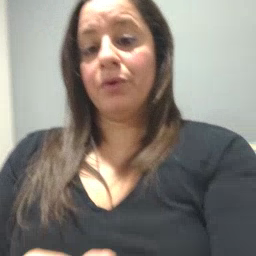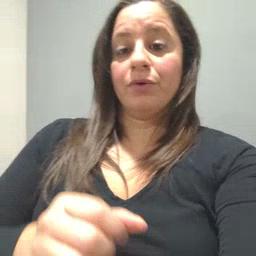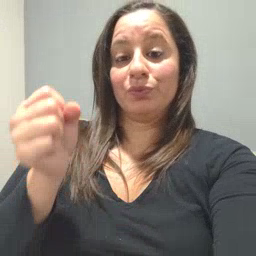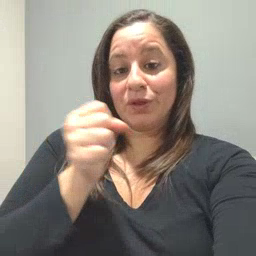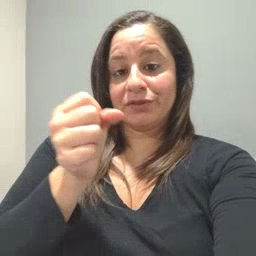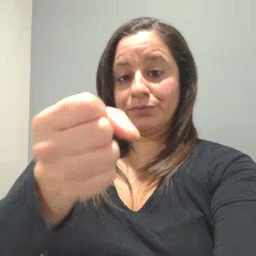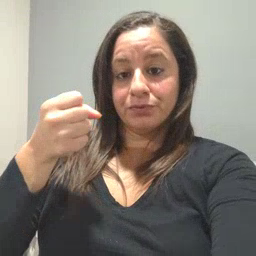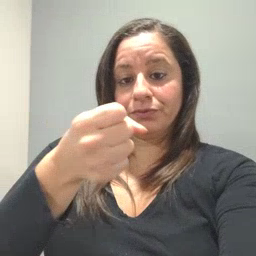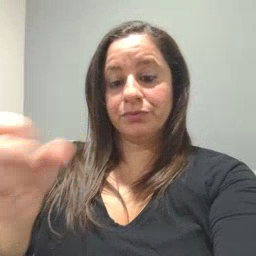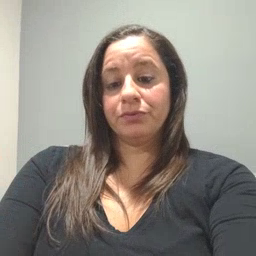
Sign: refrigerator